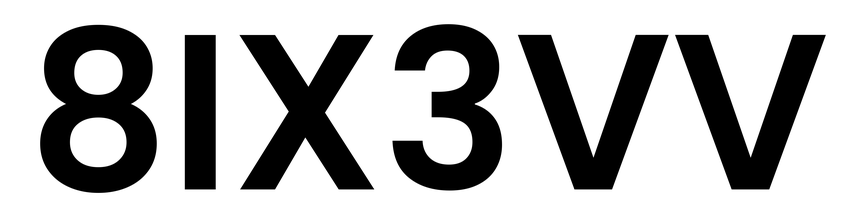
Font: Poppins-SemiBold